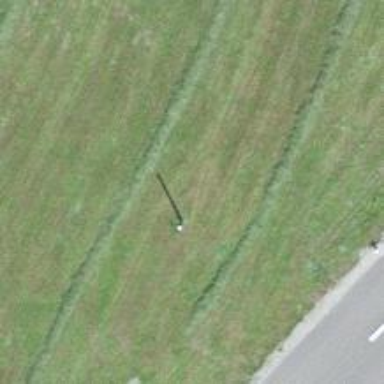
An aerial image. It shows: Power pole.